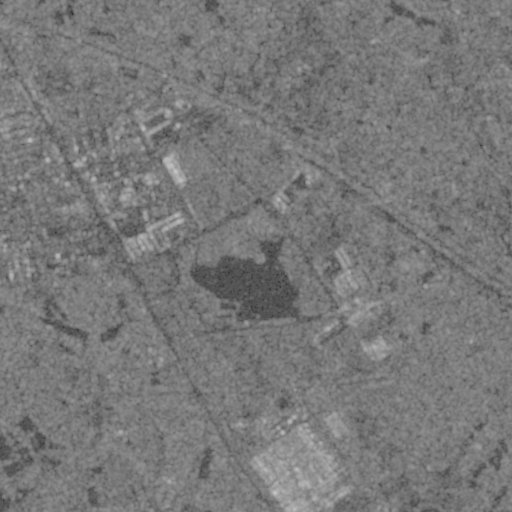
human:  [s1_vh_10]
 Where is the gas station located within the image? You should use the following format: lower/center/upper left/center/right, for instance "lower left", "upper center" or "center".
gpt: The gas station is located in the upper left of the image.
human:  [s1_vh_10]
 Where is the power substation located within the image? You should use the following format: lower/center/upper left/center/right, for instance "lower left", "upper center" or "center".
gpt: The power substation is located in the upper right of the image.
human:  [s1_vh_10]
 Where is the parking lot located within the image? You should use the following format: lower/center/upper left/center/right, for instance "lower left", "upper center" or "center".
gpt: There is no parking lot in the image.

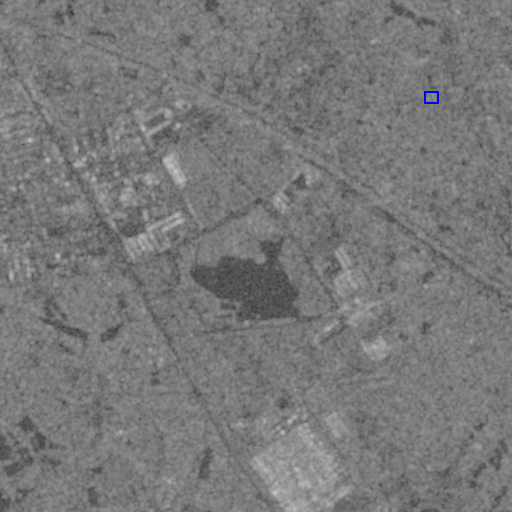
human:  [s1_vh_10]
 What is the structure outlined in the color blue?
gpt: The structure outlined in blue is a power substation.
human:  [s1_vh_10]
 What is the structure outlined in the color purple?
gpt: There is no purple outline.